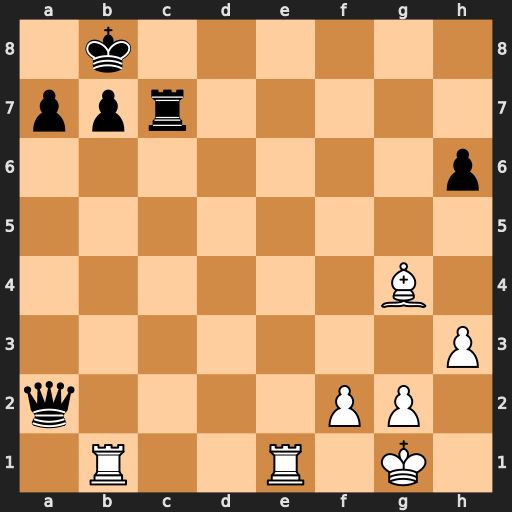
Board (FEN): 1k6/ppr5/7p/8/6B1/7P/q4PP1/1R2R1K1
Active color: w
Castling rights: -
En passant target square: -
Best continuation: Re8+ Rc8 Rxc8#